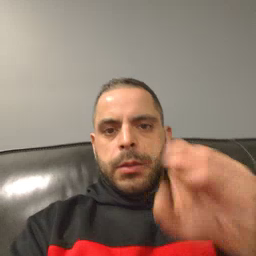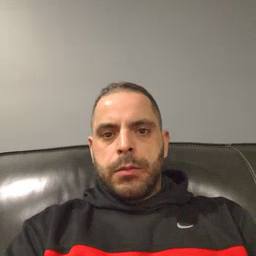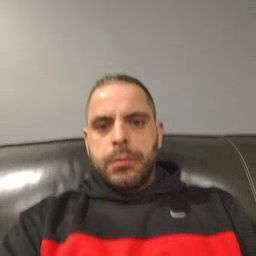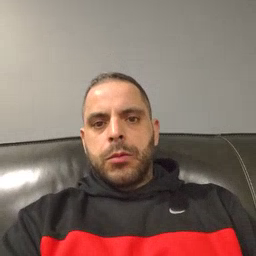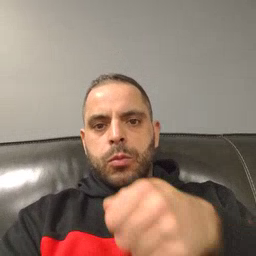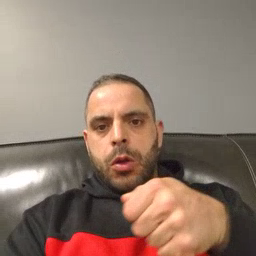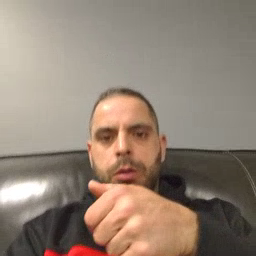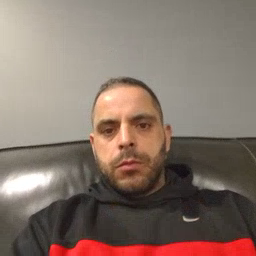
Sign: drawer